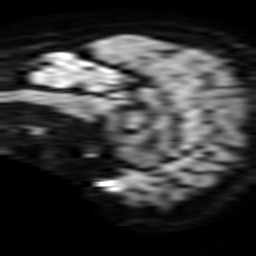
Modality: TRACE
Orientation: sagittal
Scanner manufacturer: philips
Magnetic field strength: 3 T
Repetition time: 3.793 s
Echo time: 0.06119 s